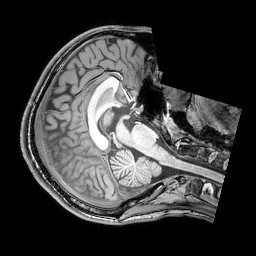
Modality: T1w
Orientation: axial